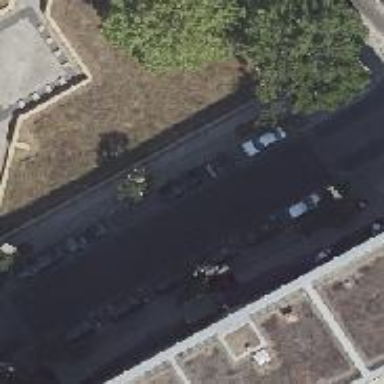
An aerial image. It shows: Street-side parking with sett surface.